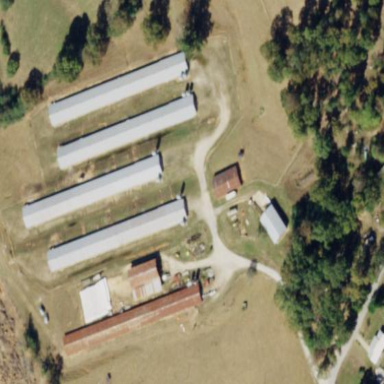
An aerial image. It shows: Poultry farmyard.